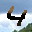
Label: 4